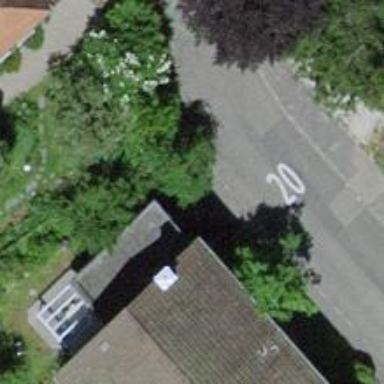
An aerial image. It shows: Living street with sidewalk on the left side.